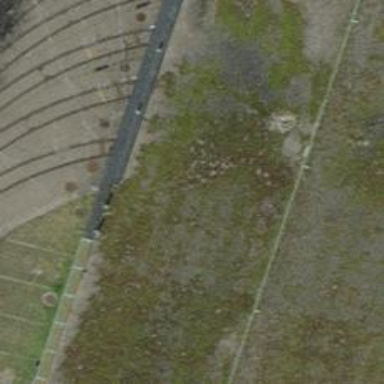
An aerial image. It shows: Railway buffer stop.